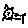
Label: cat